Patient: sex F, age 51
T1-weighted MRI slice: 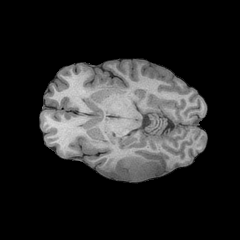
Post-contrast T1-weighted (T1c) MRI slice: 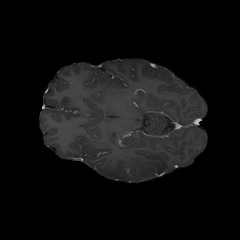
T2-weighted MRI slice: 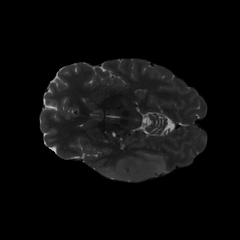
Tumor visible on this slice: yes
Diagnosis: Astrocytoma, IDH-wildtype
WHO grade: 3